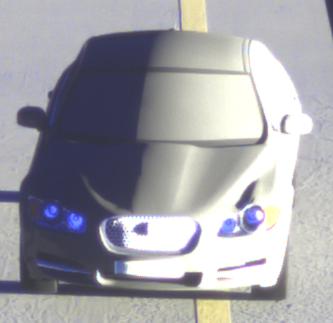
Make: Jaguar
Model: XF 3.0 V6
Detailed model: XF (X250) Limousine
Model produced from: 2010/02
Model produced until: 2010/10
Doors: 4
Color: gray
Road condition: dry road
Daytime: sunrise or sunset
Contrast: high contrast